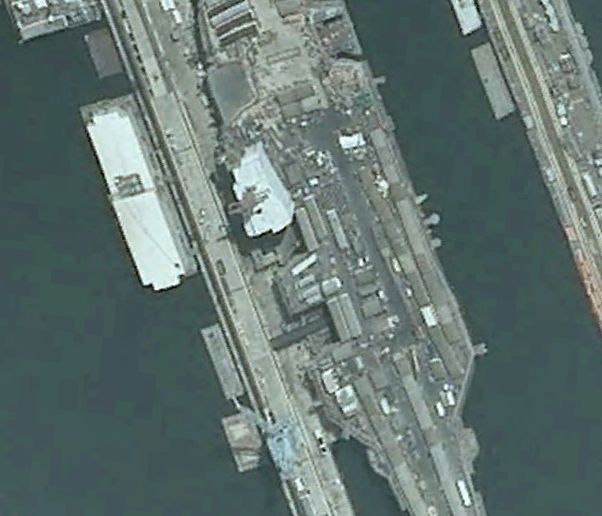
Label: aircraft_carrier